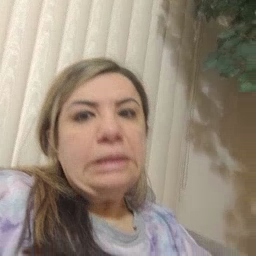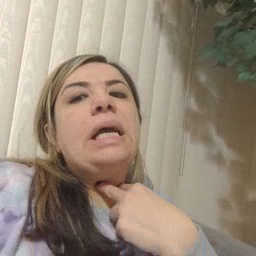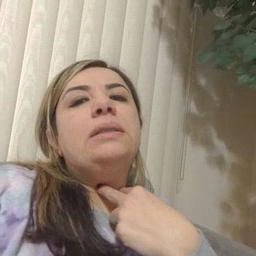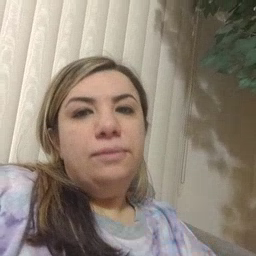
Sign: stuck